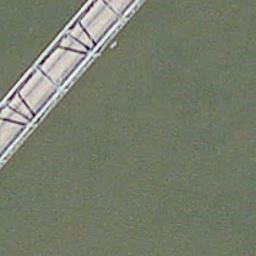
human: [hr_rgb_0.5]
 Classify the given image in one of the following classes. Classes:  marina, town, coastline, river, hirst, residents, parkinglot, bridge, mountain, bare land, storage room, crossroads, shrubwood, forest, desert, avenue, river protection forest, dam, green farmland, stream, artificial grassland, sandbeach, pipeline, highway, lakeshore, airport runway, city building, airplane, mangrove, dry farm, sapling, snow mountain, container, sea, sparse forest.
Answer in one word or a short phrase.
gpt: bridge